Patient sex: M
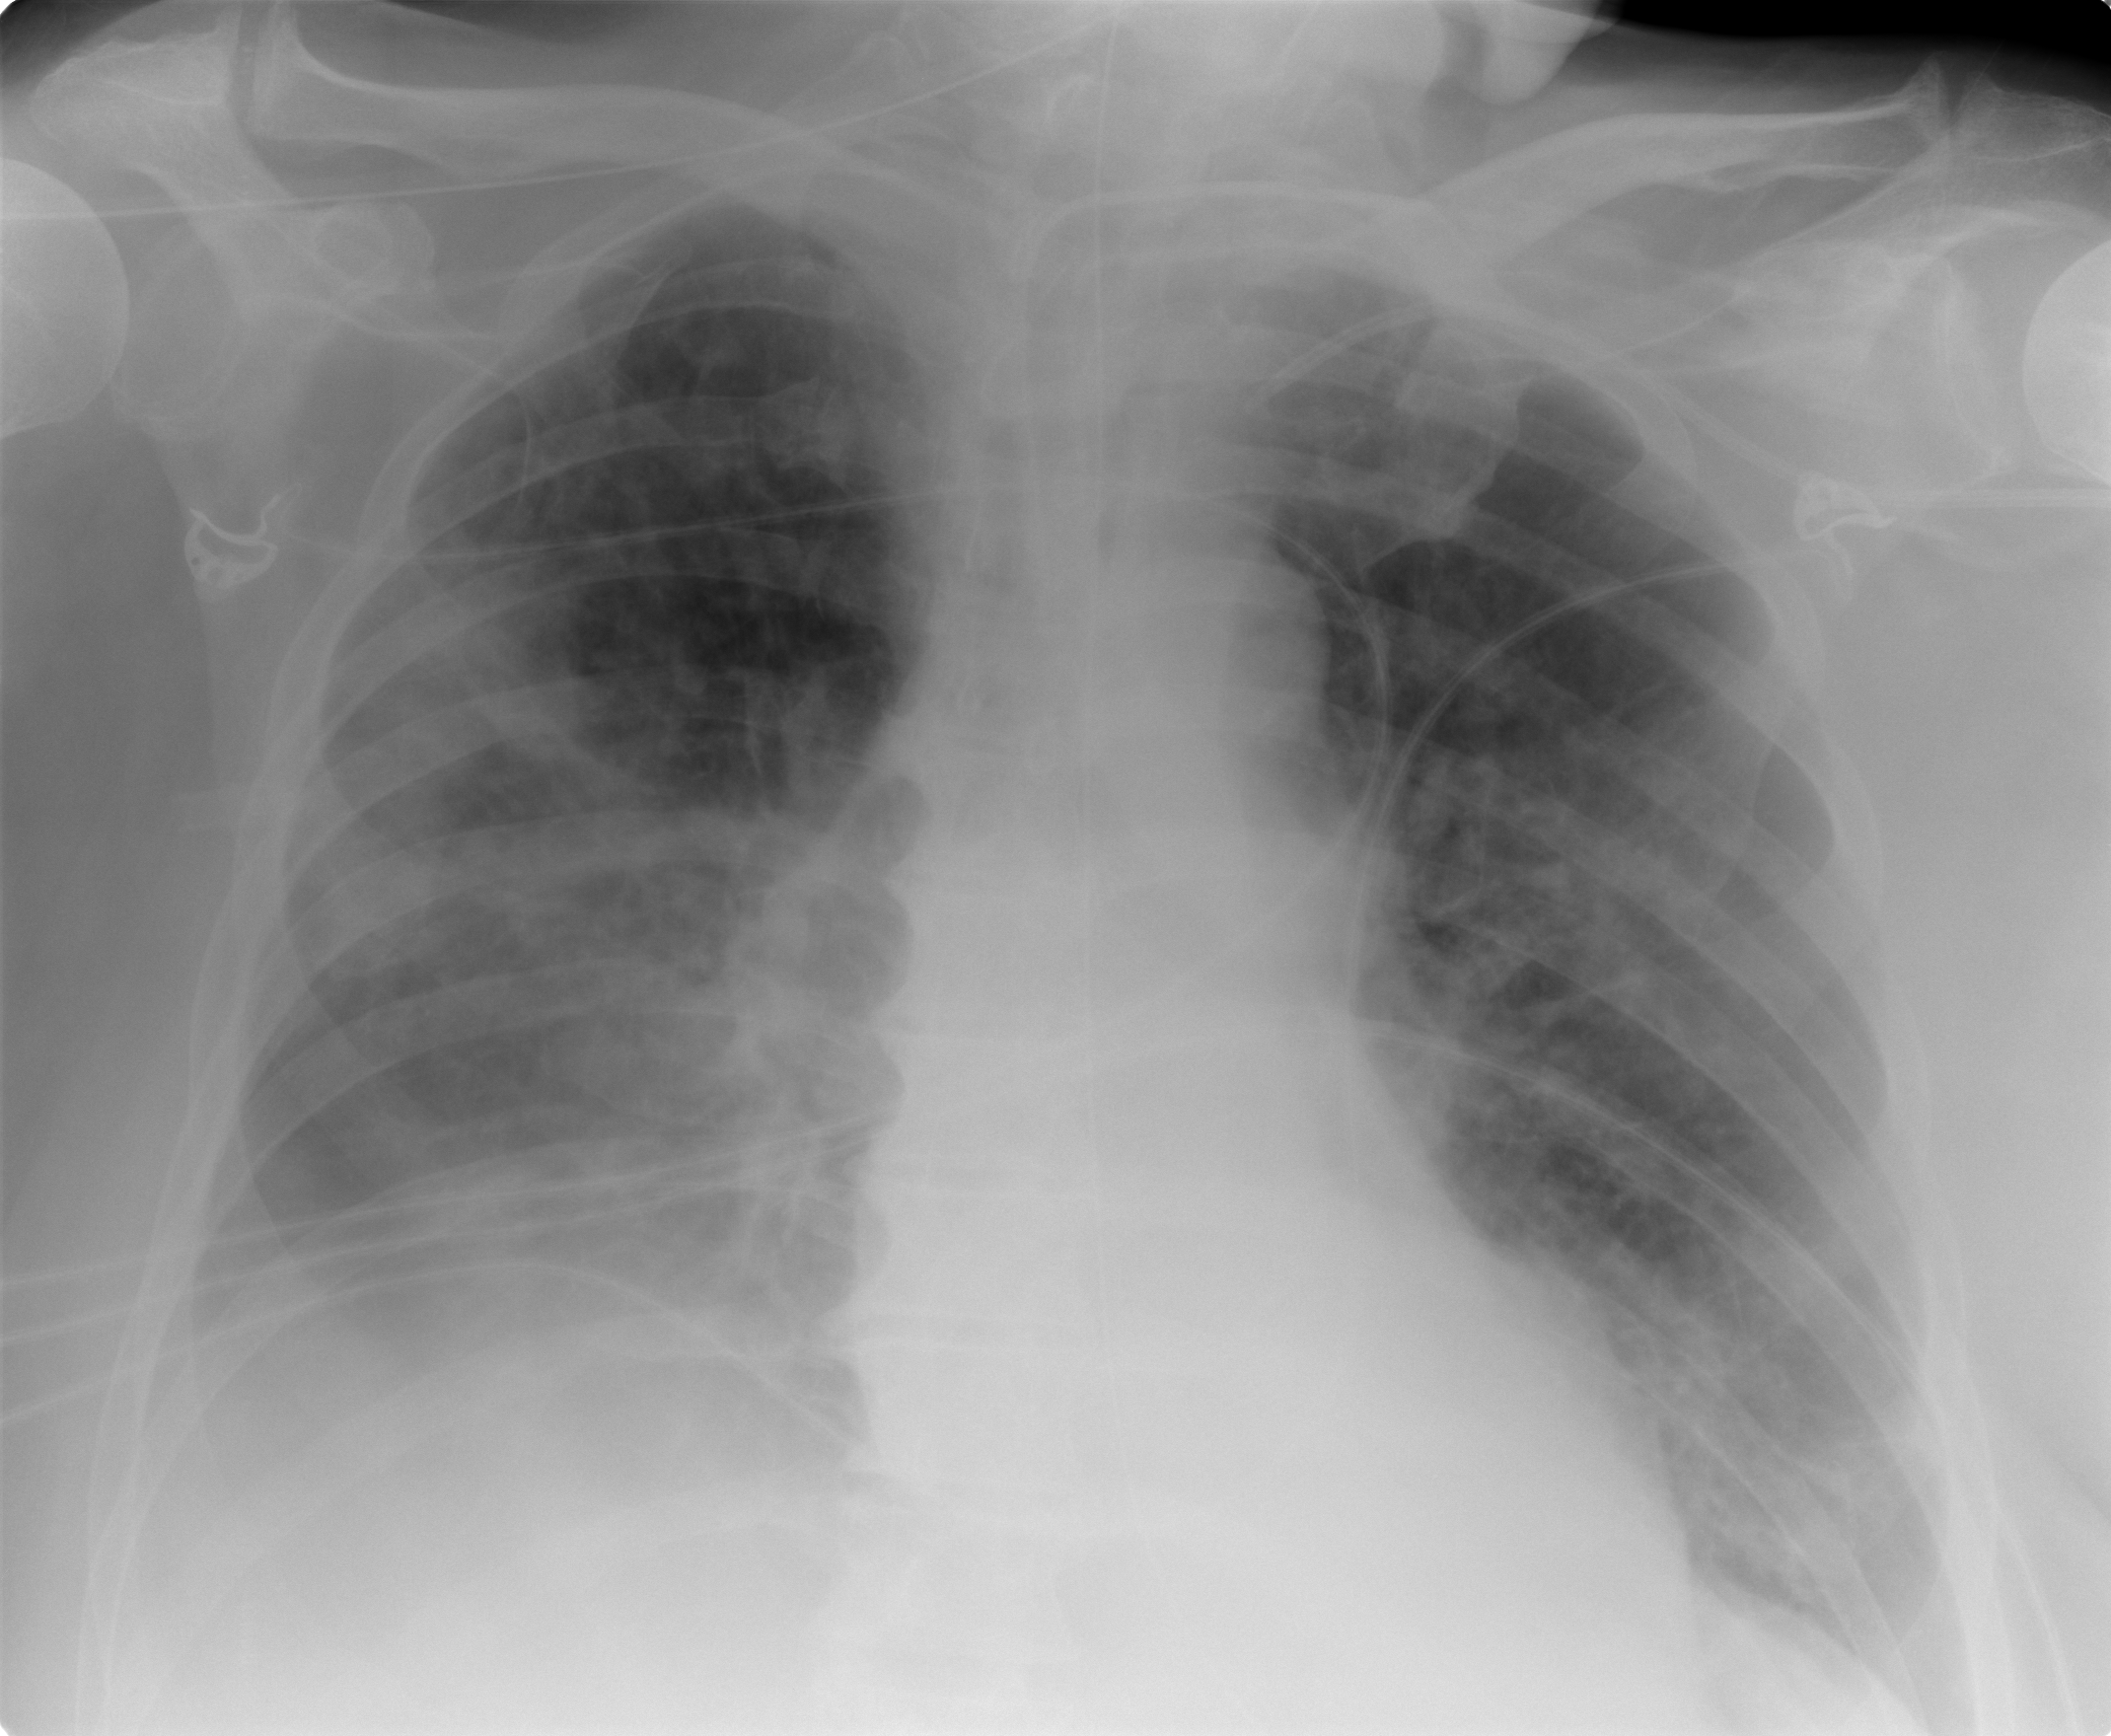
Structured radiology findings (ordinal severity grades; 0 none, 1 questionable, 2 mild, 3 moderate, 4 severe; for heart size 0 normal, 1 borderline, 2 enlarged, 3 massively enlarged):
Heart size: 0
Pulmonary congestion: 2
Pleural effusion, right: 2
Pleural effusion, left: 0
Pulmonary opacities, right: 3
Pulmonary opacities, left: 2
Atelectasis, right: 2
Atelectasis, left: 2